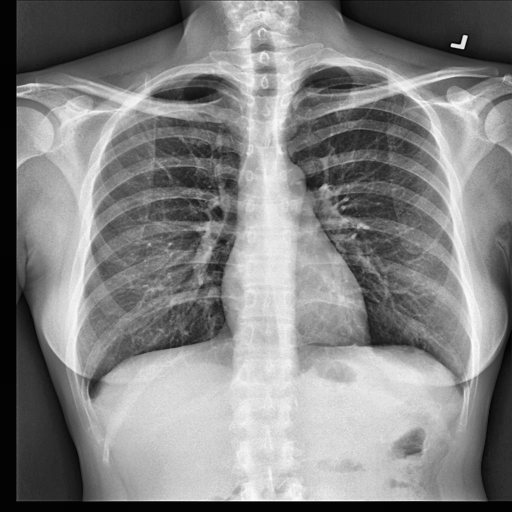
Finding: NORMAL